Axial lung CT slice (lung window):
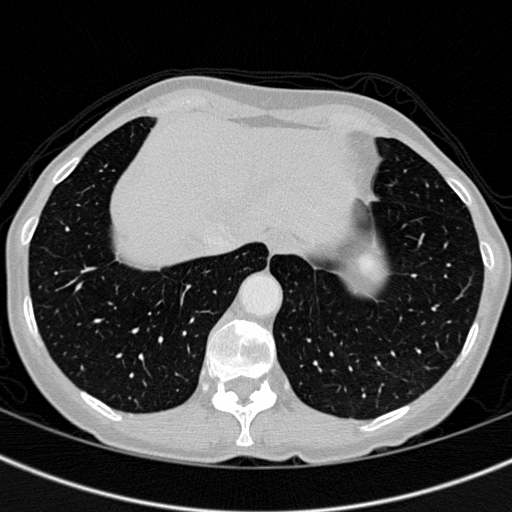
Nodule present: no